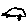
Label: car